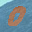
Label: 0